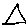
Label: triangle